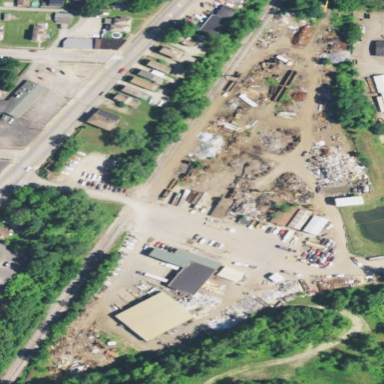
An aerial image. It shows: Scrap yard located in industrial area.